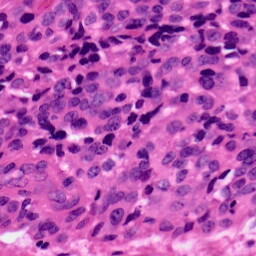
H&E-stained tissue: Ovarian